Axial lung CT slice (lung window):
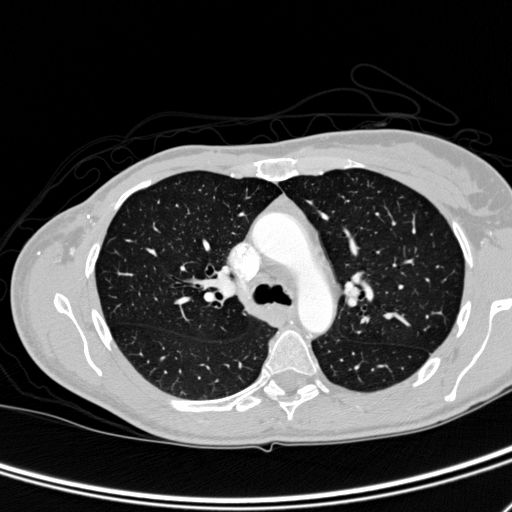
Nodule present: no